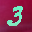
Label: 3